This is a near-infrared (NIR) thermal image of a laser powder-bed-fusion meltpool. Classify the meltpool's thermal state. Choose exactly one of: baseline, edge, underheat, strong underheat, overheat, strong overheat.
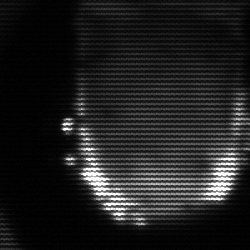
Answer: baseline